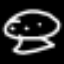
Label: mushroom